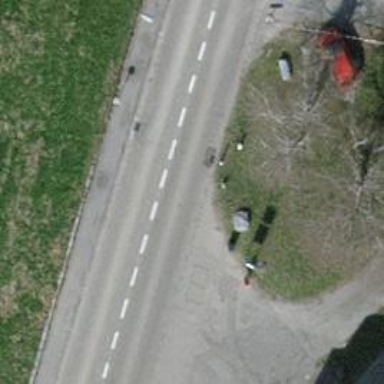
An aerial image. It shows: Bus stop with platform for public transport.